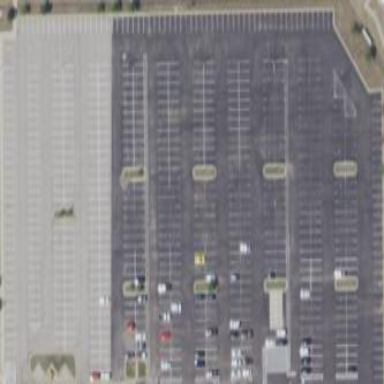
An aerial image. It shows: Parking area with surface.